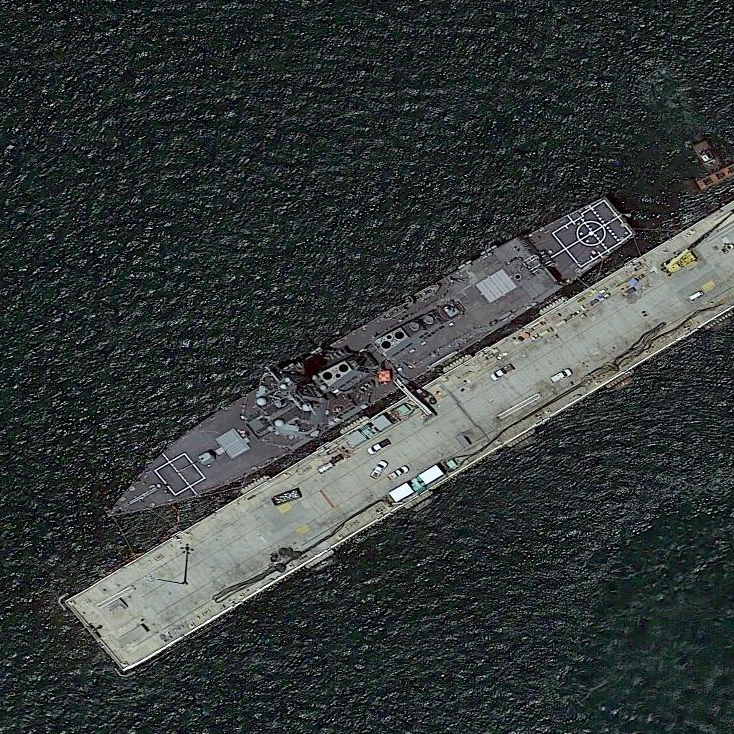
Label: Arleigh_Burke-class_destroyer